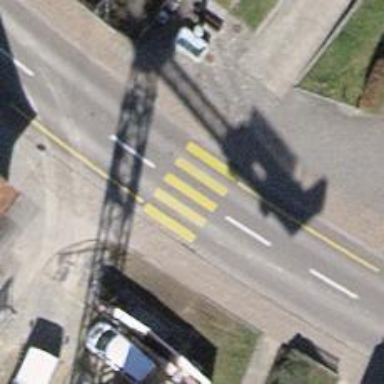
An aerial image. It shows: Uncontrolled zebra crossing on the road.